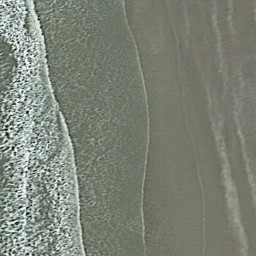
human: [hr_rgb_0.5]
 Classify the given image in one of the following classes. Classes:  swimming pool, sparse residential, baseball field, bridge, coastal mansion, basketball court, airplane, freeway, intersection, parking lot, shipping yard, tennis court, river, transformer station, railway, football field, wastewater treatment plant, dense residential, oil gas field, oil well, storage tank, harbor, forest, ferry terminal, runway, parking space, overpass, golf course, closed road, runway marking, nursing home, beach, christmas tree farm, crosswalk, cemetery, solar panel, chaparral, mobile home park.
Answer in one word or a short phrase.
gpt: beach